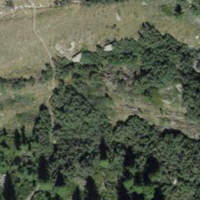
EUNIS habitat code: 26
Species observed at this site:
Fringilla coelebs
Geum montanum